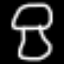
Label: mushroom